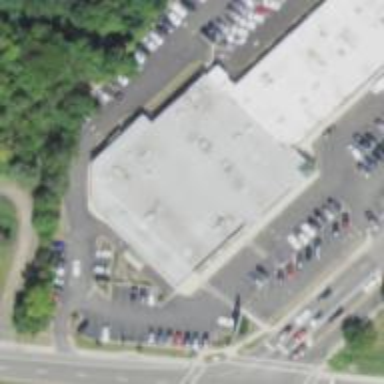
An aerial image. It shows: Pharmacy providing healthcare services.